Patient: sex M, age 50
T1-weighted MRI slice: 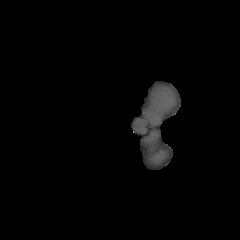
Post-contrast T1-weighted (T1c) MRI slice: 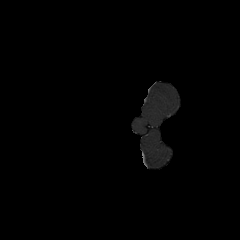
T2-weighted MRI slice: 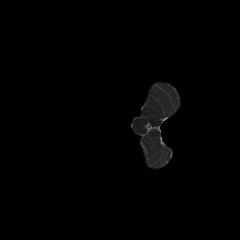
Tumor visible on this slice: no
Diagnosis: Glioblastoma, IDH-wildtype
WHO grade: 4